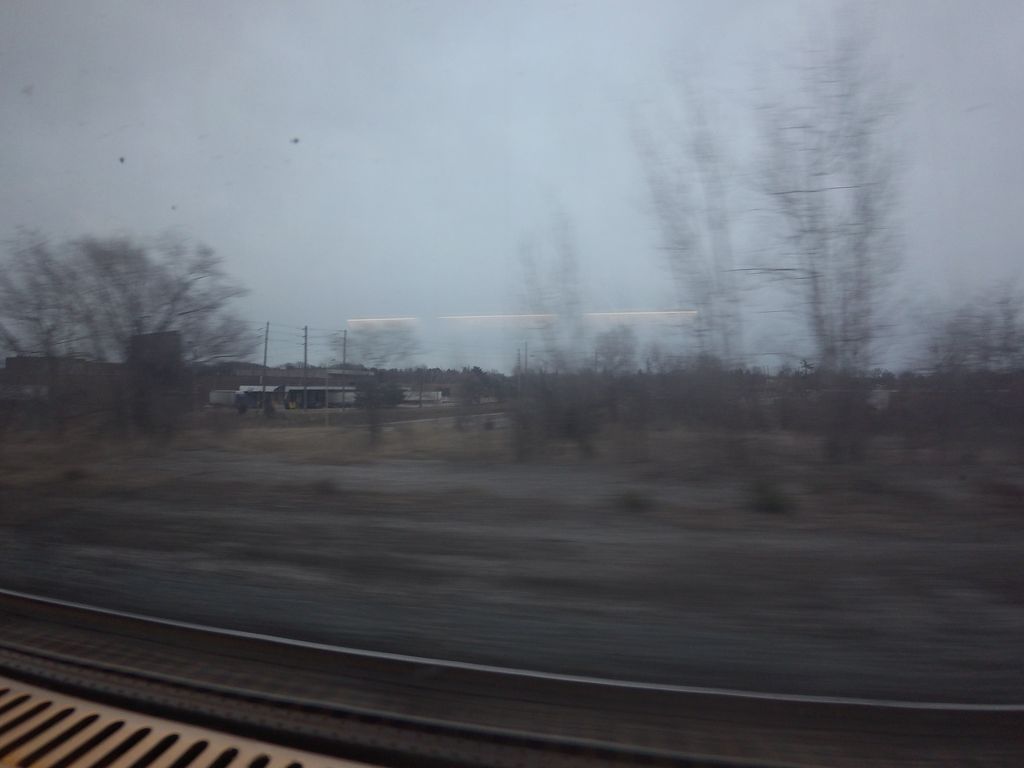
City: toronto